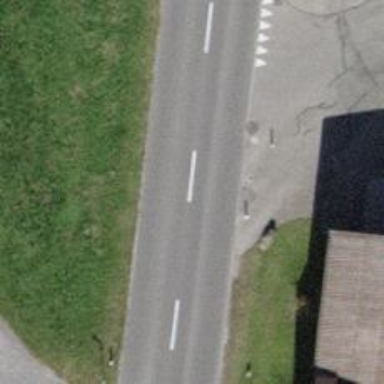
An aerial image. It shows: Bus stop with designated stop position for public transport.